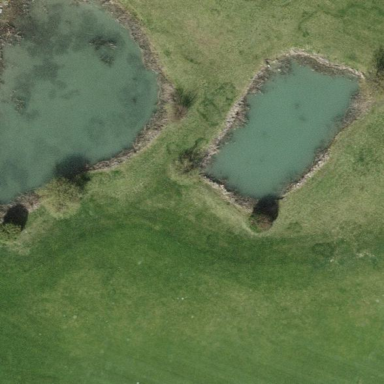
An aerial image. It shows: Penalty area on golf course.